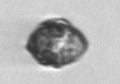
Label: Kryptoperidinium_triquetrum